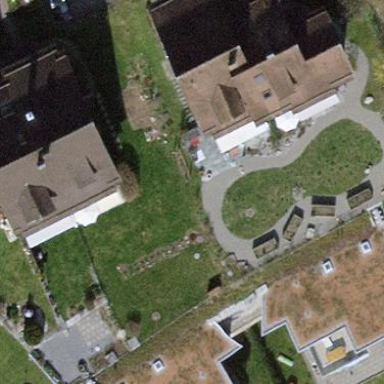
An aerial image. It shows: Residential building.